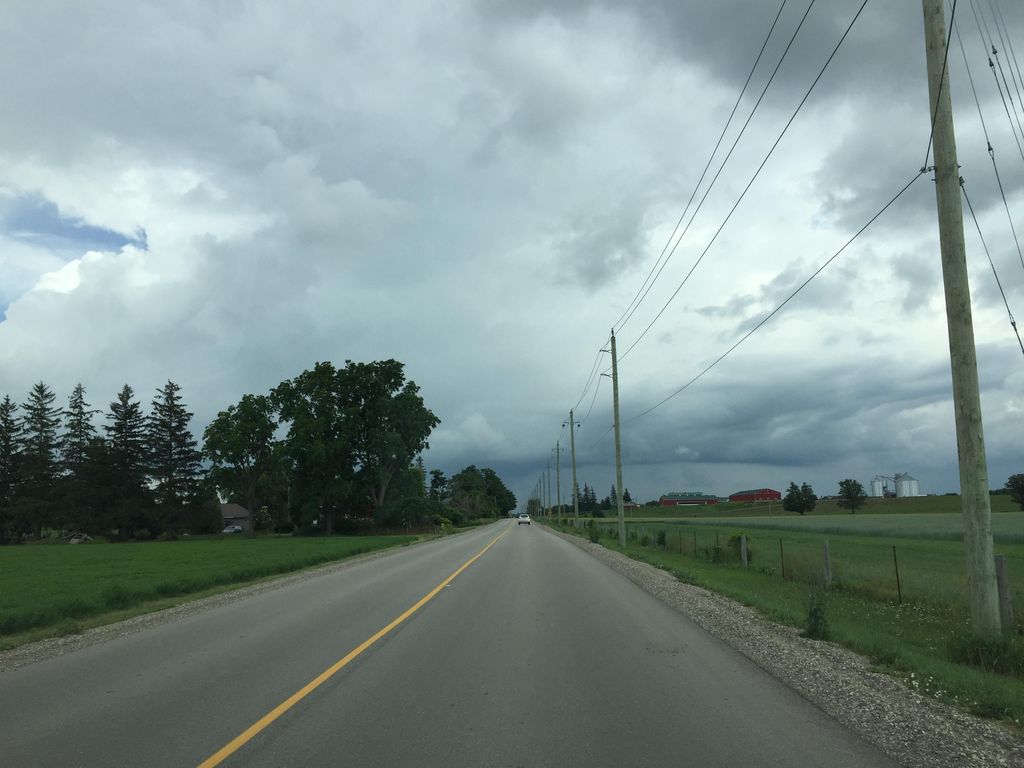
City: kitchener-waterloo